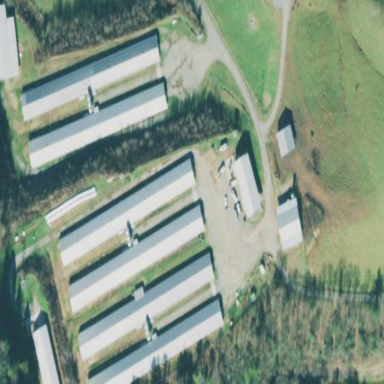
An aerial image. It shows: Farm auxiliary building.